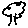
Label: tree